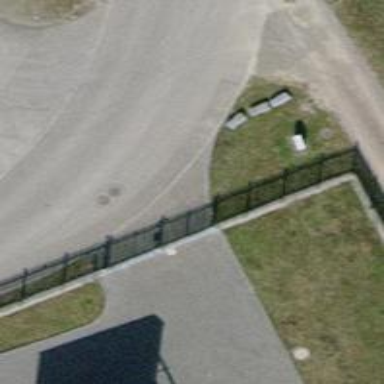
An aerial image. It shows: Gate.